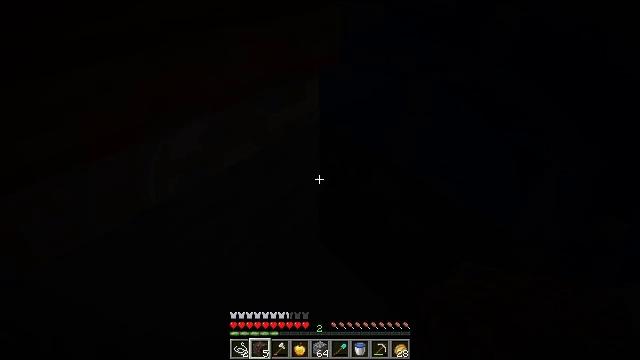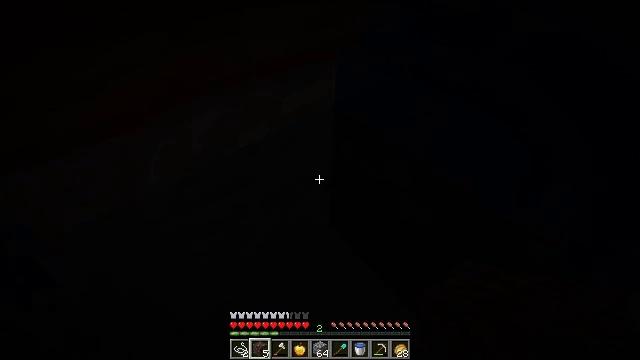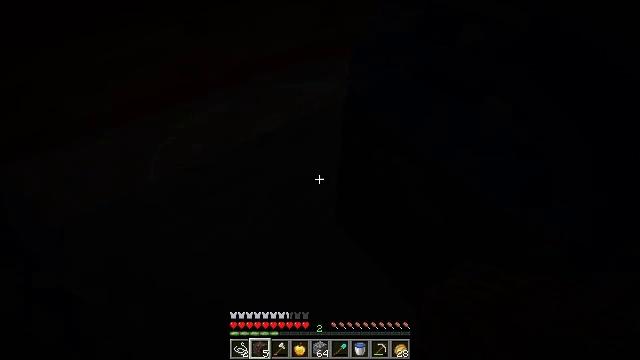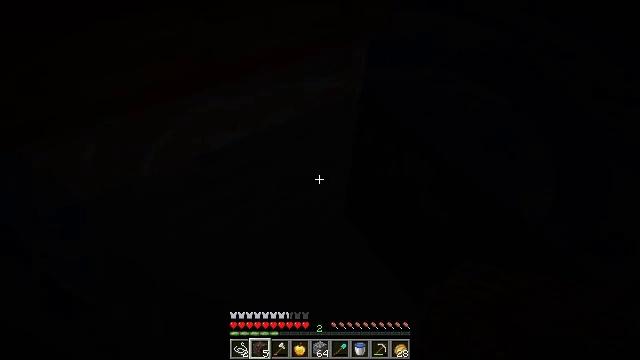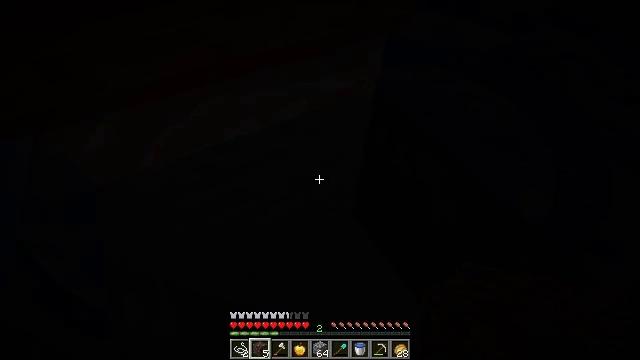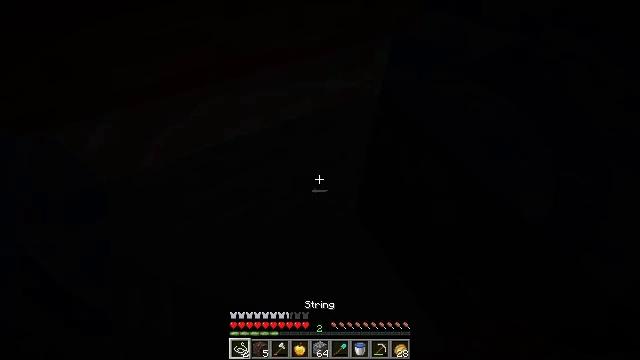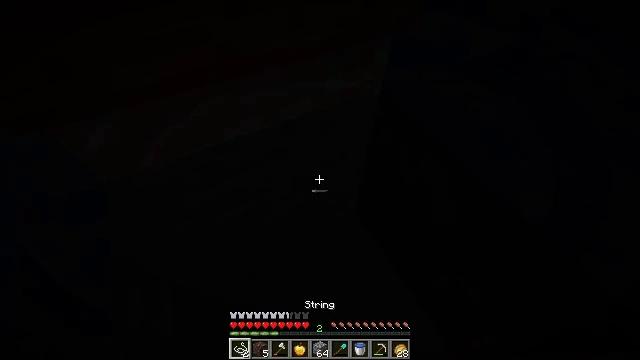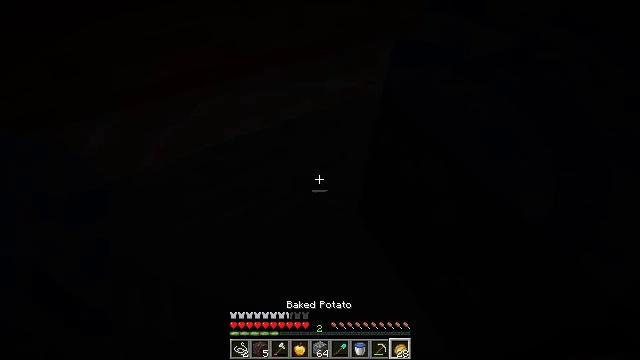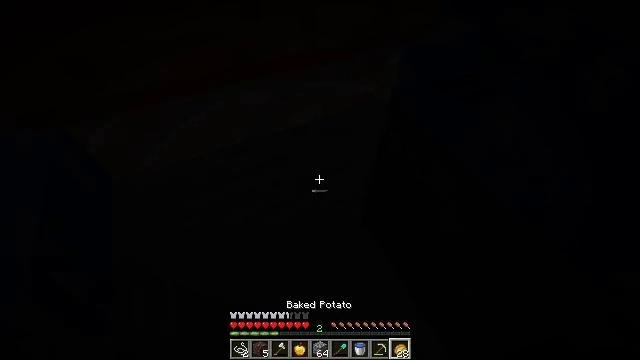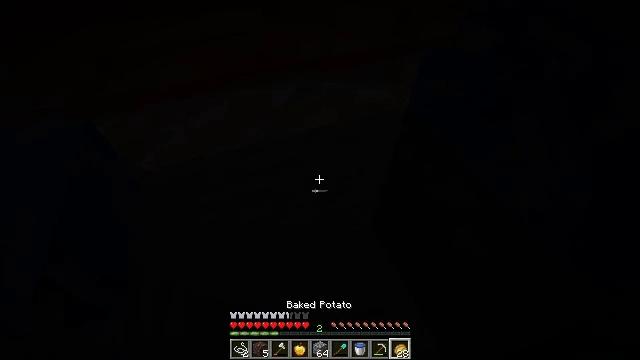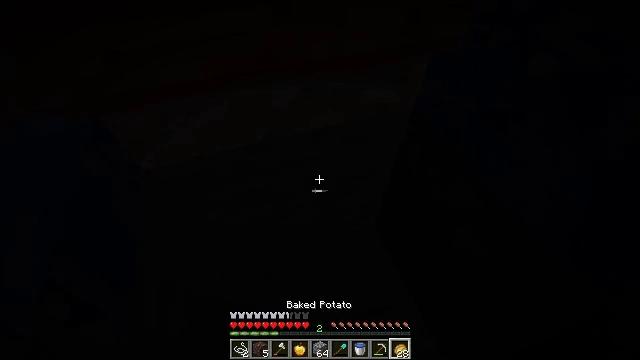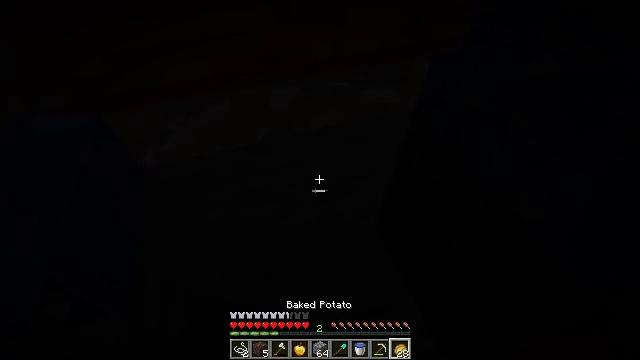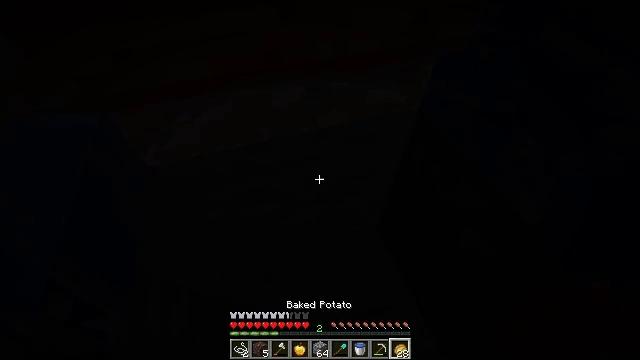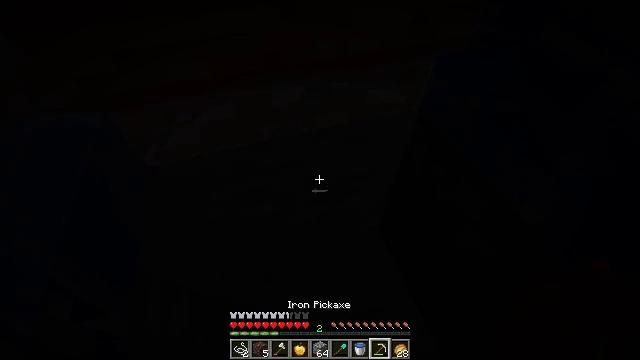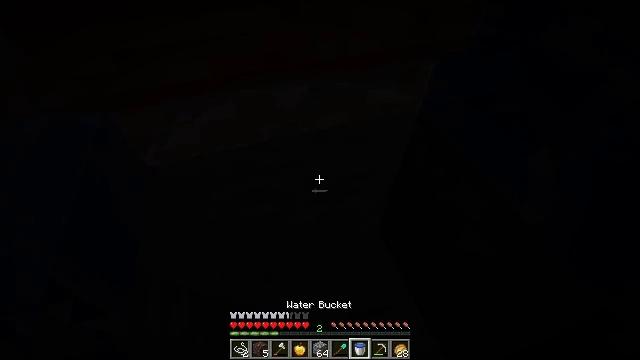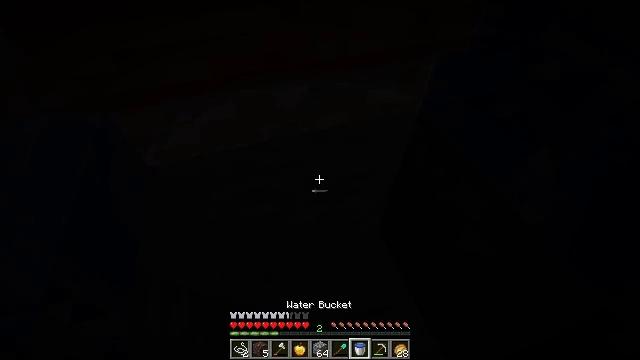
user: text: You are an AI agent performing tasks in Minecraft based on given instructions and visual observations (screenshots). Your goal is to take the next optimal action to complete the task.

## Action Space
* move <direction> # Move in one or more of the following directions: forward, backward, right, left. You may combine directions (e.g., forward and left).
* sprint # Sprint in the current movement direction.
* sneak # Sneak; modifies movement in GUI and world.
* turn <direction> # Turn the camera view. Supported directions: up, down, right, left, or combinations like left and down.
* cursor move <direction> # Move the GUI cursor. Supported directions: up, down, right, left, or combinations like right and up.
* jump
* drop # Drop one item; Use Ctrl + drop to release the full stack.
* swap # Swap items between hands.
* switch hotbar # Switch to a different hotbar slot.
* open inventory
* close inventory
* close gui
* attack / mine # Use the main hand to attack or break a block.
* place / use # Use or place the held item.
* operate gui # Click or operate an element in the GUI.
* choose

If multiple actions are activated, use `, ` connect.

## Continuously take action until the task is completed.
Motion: motion action
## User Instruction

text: Collect the jungle wall sign from an old structure.
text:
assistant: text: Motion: turn left and down
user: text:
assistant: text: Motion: turn left and down
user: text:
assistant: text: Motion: turn left and down
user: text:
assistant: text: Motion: turn left
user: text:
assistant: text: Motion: turn left
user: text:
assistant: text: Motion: no_op
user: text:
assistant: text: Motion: no_op
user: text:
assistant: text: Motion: turn left and up
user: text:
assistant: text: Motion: turn left
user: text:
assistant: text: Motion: turn left
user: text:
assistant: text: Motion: no_op
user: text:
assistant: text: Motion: no_op
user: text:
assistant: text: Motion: no_op
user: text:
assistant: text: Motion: no_op
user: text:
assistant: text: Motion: no_op
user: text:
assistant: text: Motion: no_op
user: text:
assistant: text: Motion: no_op
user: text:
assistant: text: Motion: no_op
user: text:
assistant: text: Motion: no_op
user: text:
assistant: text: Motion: no_op
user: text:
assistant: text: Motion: no_op
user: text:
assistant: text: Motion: no_op
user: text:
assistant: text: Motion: no_op
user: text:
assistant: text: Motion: no_op
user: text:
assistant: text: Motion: no_op
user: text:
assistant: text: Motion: no_op
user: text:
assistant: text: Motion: no_op
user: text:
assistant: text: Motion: no_op
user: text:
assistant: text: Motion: no_op
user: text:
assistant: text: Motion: no_op